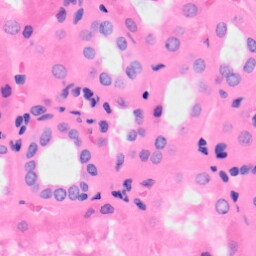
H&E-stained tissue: Kidney